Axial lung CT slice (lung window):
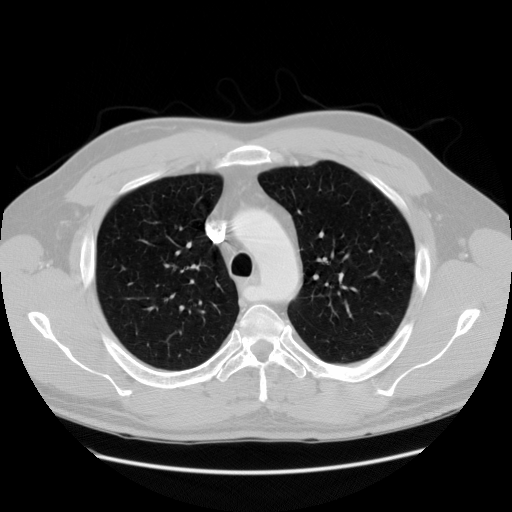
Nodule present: no